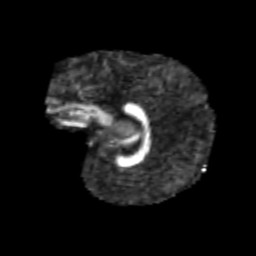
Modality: FA
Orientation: sagittal
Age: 7
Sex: male
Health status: healthy